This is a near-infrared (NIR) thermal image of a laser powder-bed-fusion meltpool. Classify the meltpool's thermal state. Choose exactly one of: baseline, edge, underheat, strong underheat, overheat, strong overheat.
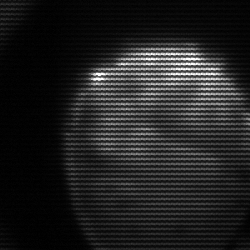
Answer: edge